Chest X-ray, AP view. Patient: 40 years old, sex F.
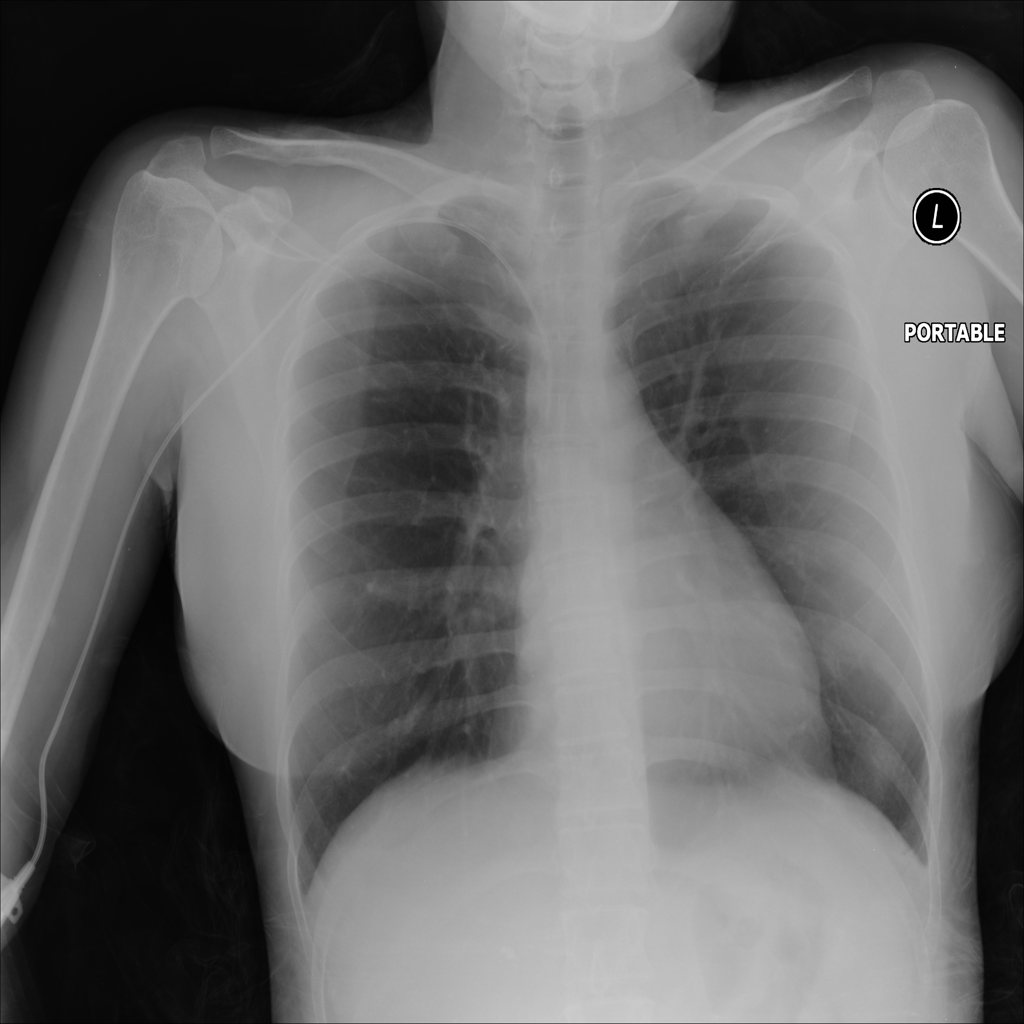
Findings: No Finding